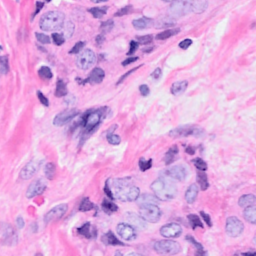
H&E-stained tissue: Breast